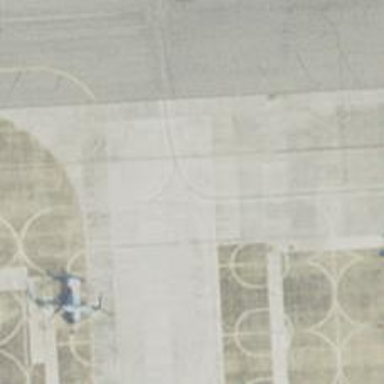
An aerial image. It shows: View of taxiway at the airport.